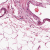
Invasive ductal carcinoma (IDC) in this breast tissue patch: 0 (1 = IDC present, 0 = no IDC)